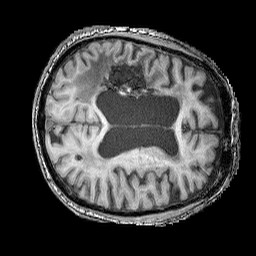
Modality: T1w
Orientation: axial
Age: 58
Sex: male
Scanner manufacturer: siemens
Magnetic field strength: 3 T
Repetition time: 2.25 s
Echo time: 0.00411 s